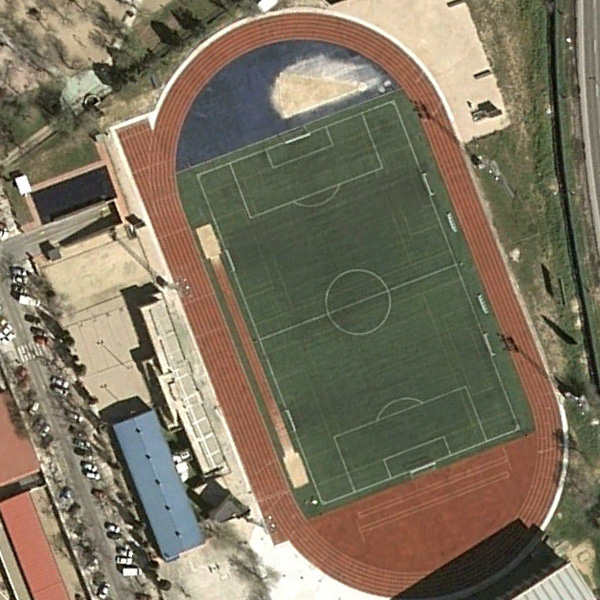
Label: Playground